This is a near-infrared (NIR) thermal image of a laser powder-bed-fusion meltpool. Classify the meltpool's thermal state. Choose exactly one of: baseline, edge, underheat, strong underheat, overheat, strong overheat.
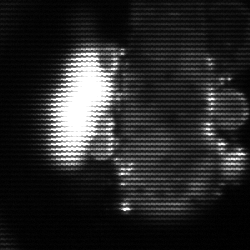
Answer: strong underheat